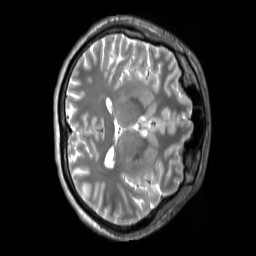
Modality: T2w
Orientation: axial
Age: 26
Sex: male
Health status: ill
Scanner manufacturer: siemens
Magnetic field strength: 3 T
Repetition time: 2.8 s
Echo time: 0.326 s